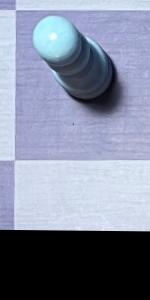
Label: Empty